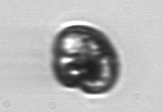
Label: Proterythropsis